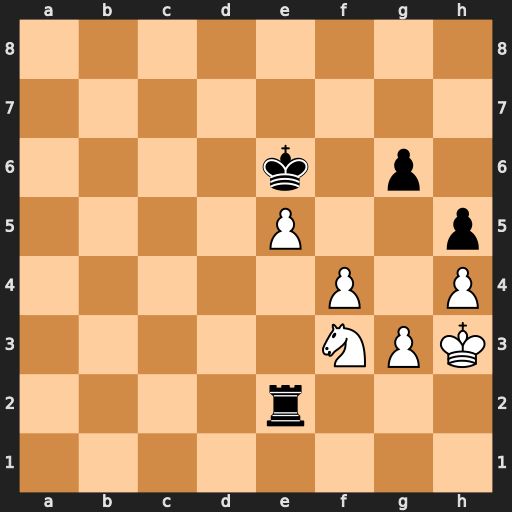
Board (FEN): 8/8/4k1p1/4P2p/5P1P/5NPK/4r3/8
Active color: w
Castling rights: -
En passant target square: -
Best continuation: Nd4+ Kf7 Nxe2